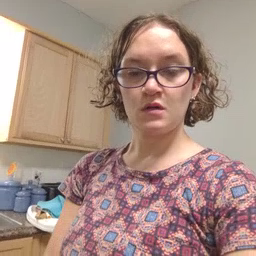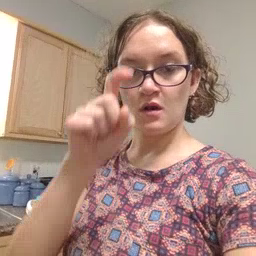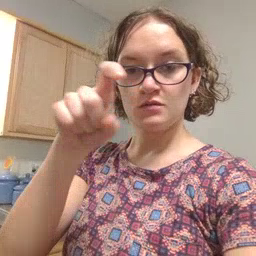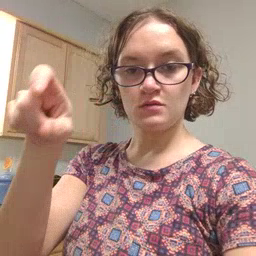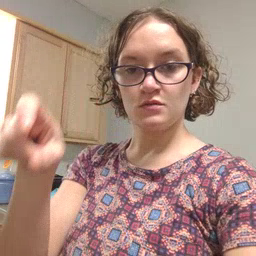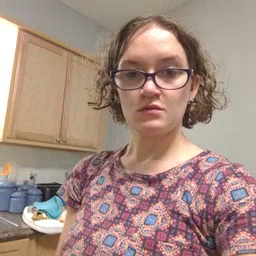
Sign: closet